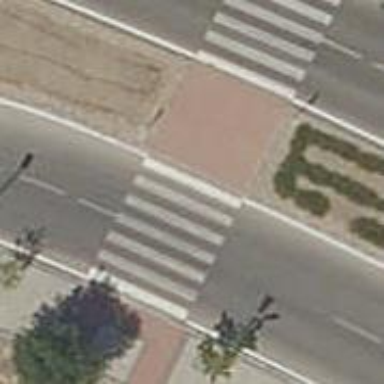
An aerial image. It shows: Zebra crossing on the road.